Question: I would like to draw a dashed line from my datapoints to my X/Y axis (on mouseover). Thus, the value can be read better on the axis and it looks awesome (seen in the <URL>.
I'm looking for a solution how can I achieve this or just an example....
Grateful for any tip!!

It works and I can draw the lines.
Now I want to draw it more animated - is that possible with ?
'''
var dpX = d3.select(this).attr('x');
var dpY = d3.select(this).attr('y');
var myLine = d3Chart.append("svg:line")
.attr("class", 'd3-dp-line')
.attr("x1", dpX)
.attr("y1", dpY)
.attr("x2", 0)
.attr("y2", dpY)
.style("stroke-dasharray", ("3, 3"))
.style("stroke-opacity", 0.9)
.style("stroke", dpChannel.Color);
'''
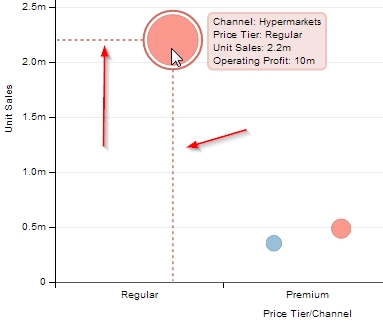
Answer: You can plot the lines with two points each:
- -
Where of course the 'circleX' and 'circleY' are the coordinates of the circle in the image